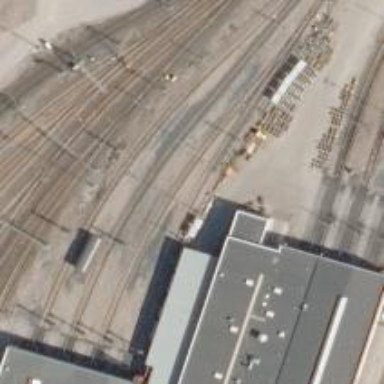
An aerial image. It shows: Railway signal.